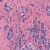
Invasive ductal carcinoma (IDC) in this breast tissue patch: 1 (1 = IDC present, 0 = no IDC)